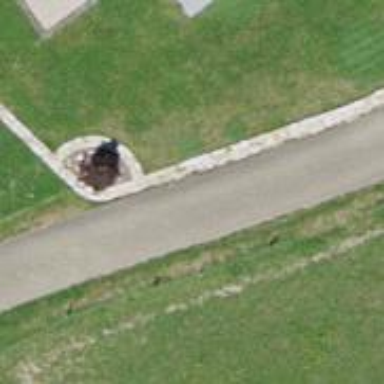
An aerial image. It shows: Residential road with grade 1 track surface.